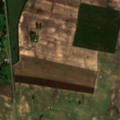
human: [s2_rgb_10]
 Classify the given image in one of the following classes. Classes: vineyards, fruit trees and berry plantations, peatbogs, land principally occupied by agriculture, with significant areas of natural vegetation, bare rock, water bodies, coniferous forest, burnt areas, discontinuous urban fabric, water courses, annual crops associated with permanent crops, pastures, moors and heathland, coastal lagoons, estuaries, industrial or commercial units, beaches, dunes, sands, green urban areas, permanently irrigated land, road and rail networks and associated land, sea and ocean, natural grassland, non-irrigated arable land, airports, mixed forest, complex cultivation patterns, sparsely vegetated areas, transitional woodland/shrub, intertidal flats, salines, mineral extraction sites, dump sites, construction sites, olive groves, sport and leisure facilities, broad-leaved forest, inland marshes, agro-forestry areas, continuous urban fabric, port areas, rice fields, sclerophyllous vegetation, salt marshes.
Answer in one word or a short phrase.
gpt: non-irrigated arable land, land principally occupied by agriculture, with significant areas of natural vegetation